Aerial crown-view tile of a tropical tree (Barro Colorado Island, Panama), acquired 20240611:
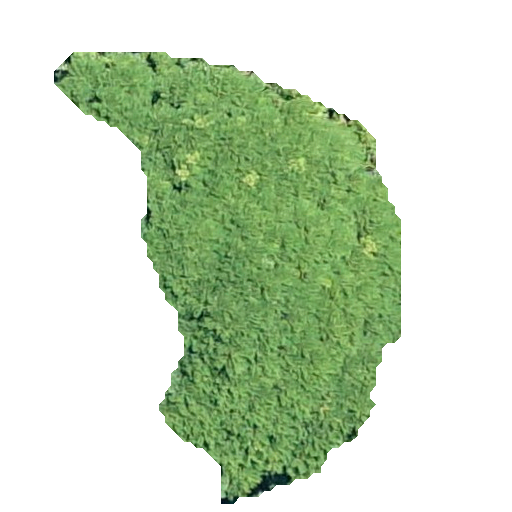
Species: Jacaranda copaia
GBIF accepted scientific name: Jacaranda copaia
Crown area: 143.252 m²